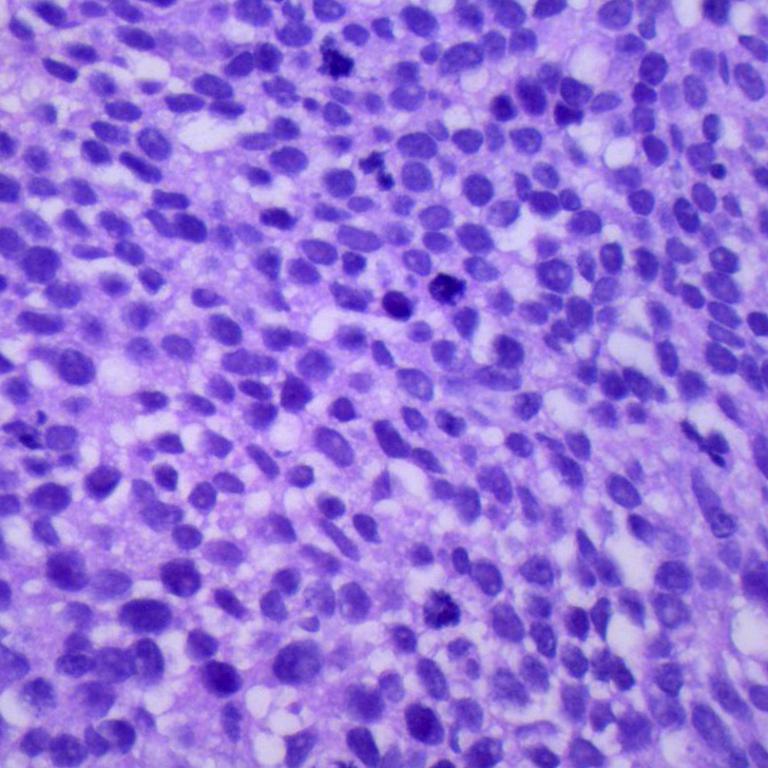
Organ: lung
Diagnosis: squamous carcinomas